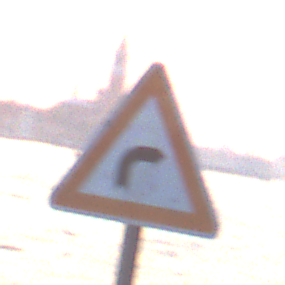
Verkehrszeichen: KurveRechts
Umgebung: Outdoor, Urban
Tageszeit: SunriseSunset
Wetter: Clear
Licht: Natural
Jahreszeit: NotSpecified
Kontrast: MediumContrast